Question: '''
wk2LastRow = wk2.Cells(Rows.Count, 1).End(xlUp).Row
i = 2
For wk2Range = 2 To wk2LastRow
id = wk2.Cells(wk2Range, 1)
Set f = wk1.Range("A2:I7").Find(id, , xlValues, xlPart)
'Conditional Statement code to be inserted here
Next wk2Range
'''
Background information:
- - -
I want to match a list of values to the "A2:I7" (1 to 6). The data that I need from the table is the . For example, For name 2, the second off day dates are 01/02/15, 01/06/15.
> I want the code to find a match, afterwards read the code horizontally to find the second off day, and then end(xlup) to get the date.
I have thought of the 4 possible scenarios but am unsure of how to write them down into code. I just need the second off days date, the code can ignore the rest of the variations.
- - - -
Please see picture for elaboration:

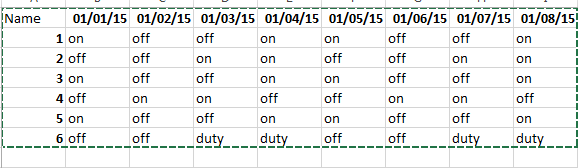
Answer: This is not the most elegant solution but should return the dates you are hoping for:
'''
Private Sub ViewHolidayDates()
'Defined rota range:
Set Rota = Sheet1.Range("B2:I7").Cells
'How many dates across.
Dim RowLength As Integer: RowLength = 8
'Which Name we are looping.
Dim Row As Integer: Row = 1
'Where within the range loop we are.
Dim UserRecord As Integer: UserRecord = 0
'Current count of "off" for current Row.
Dim Holiday As Integer: Holiday = 0
Dim DateValue As String
For Each Record In Rota
If Record = "off" Then
Holiday = Holiday + 1
If Holiday = 2 Then
DateValue = Sheet1.Range("B2").Offset(-1, UserRecord).Value
MsgBox (DateValue)
'reset Holiday counter:
Holiday = 0
End If
End If
UserRecord = UserRecord + 1
If UserRecord = RowLength Then
'Reset counters ready for new "Name"
Row = Row + 1
UserRecord = 0
Holiday = 0
End If
Next Record
End Sub
'''
Please set the 'Rota' variable in my code to the range in your Excel Sheet and also the 'Sheet1.Range("B2")' in my code to be the first record in your range.
You can adjust the 'RowLength' and the 'If Holiday = 2' to values more suited to your scenario. You should also note '"off"' is case sensitive.
I have updated the 'Holiday' counter to reset within the 'IF' statement, this will then return a date for each instance of the second "off".
Also, my 'Row - Row - 1' was not required, as the range I defined was fixed: 'Sheet1.Range("B2")' we need only to say 'Offset(-1, UserRecord)' and dynamically pass in how many columns across we expect the date to be.